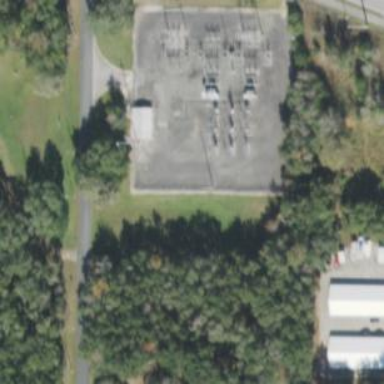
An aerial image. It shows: Distribution level power substation enclosed by fence.